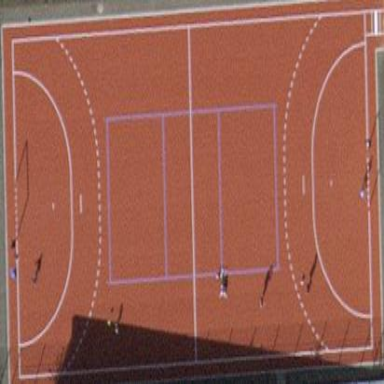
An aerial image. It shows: Multi-sport pitch with tartan surface.